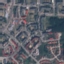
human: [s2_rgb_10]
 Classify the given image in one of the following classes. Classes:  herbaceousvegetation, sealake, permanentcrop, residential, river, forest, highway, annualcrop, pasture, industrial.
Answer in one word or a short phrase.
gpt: Residential